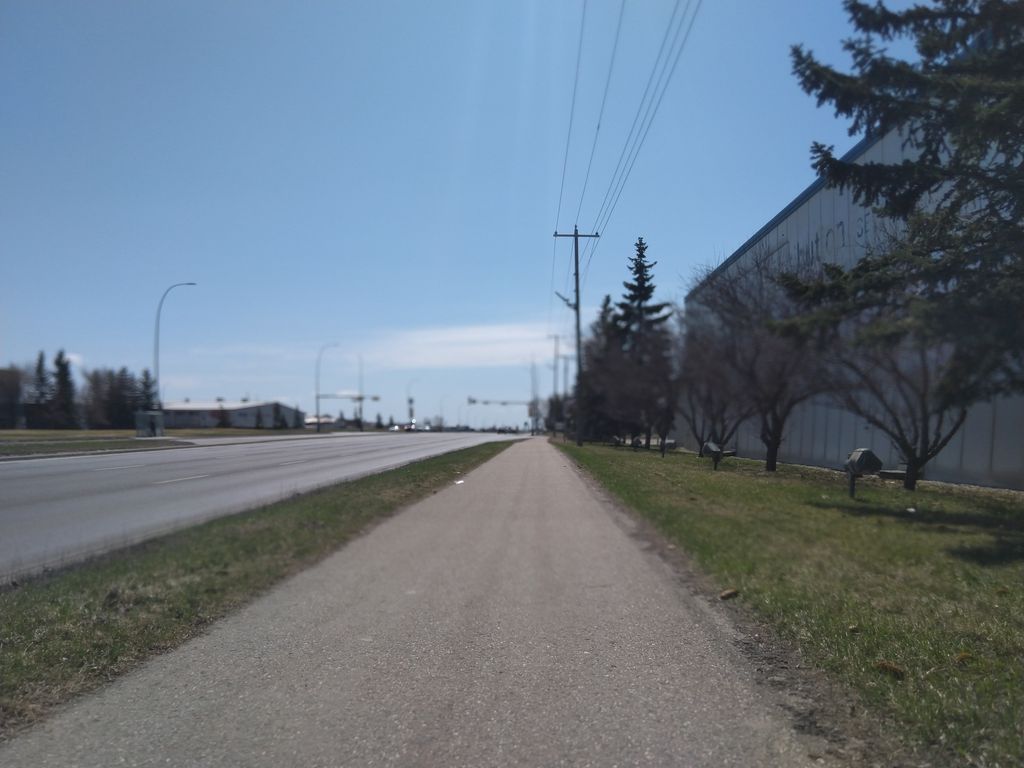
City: calgary